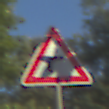
Verkehrszeichen: KurveRechts
Umgebung: Outdoor, RoadRail
Tageszeit: Midday
Wetter: Clear
Licht: Natural
Jahreszeit: NotSpecified
Kontrast: HighContrast